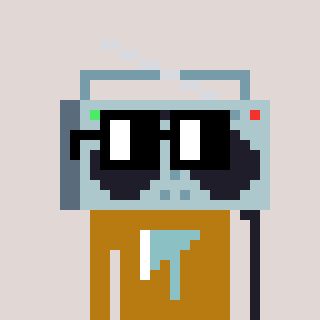
a pixel art character with square black glasses, a boombox-shaped head and a gold-colored body on a warm background